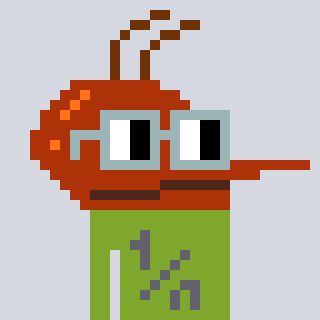
a pixel art character with square dark gray glasses, a mosquito-shaped head and a slimegreen-colored body on a cool background